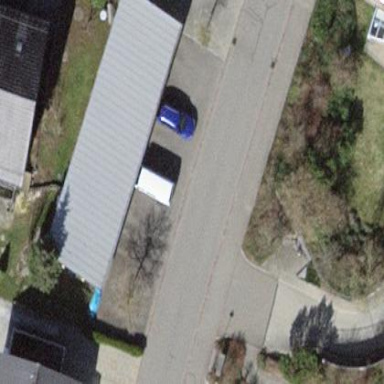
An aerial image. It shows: Garage with skillion roof.